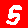
Digit: 5